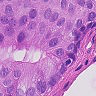
Metastatic tissue present: yes